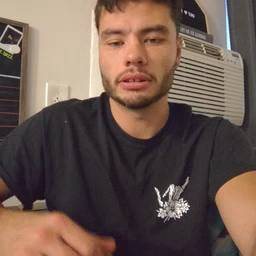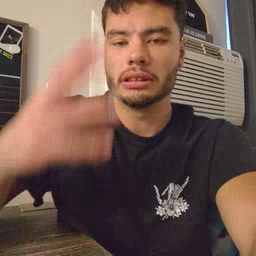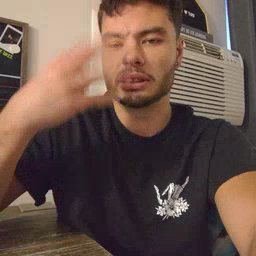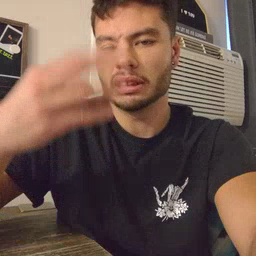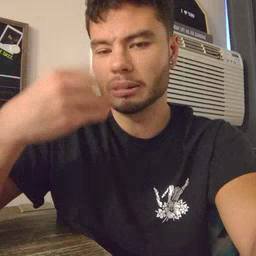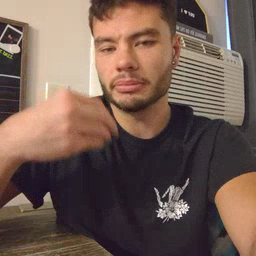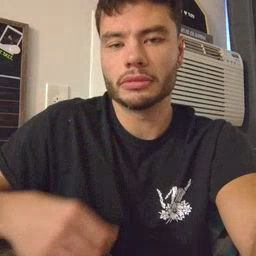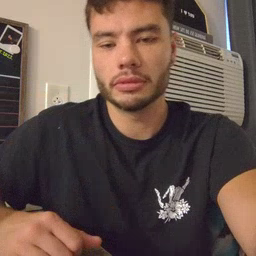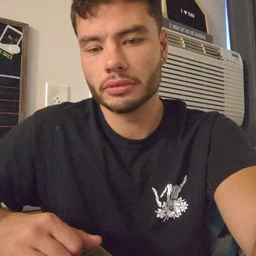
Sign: sleepy